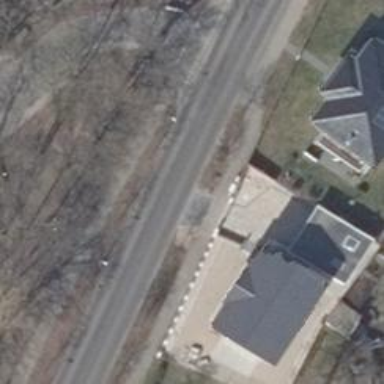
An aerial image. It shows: Driveway leading to service road.